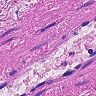
Metastatic tissue present: no